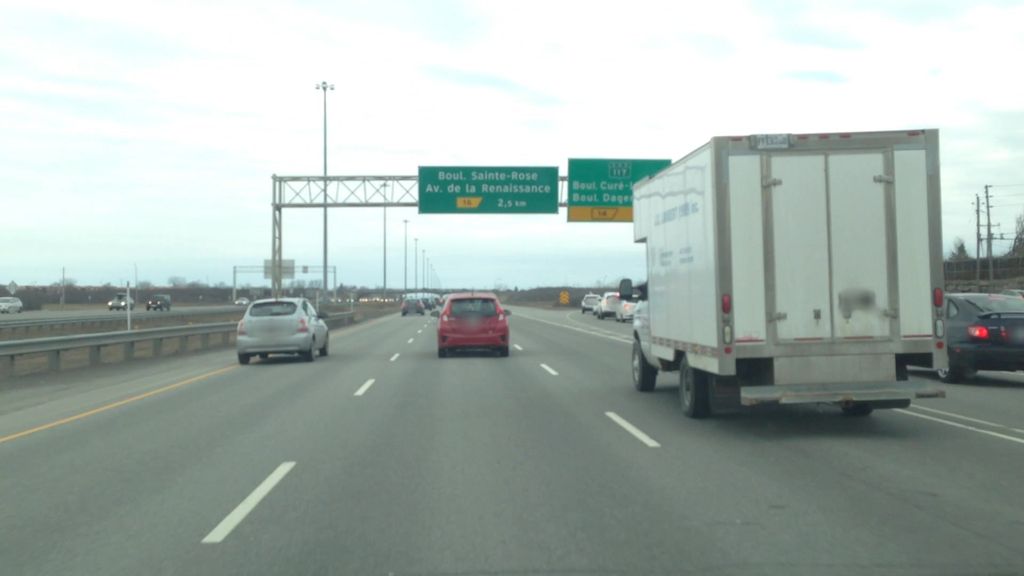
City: montreal